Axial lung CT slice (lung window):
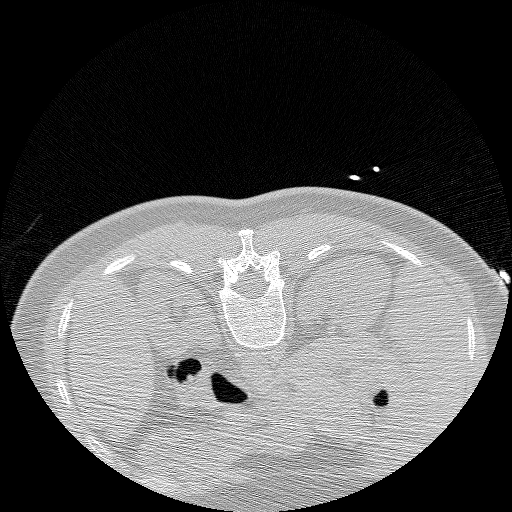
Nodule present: no